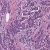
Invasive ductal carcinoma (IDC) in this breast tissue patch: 1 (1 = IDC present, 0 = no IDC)